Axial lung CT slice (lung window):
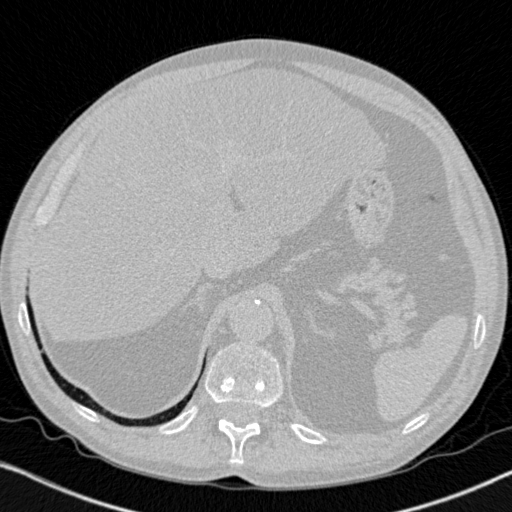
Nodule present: no